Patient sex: M
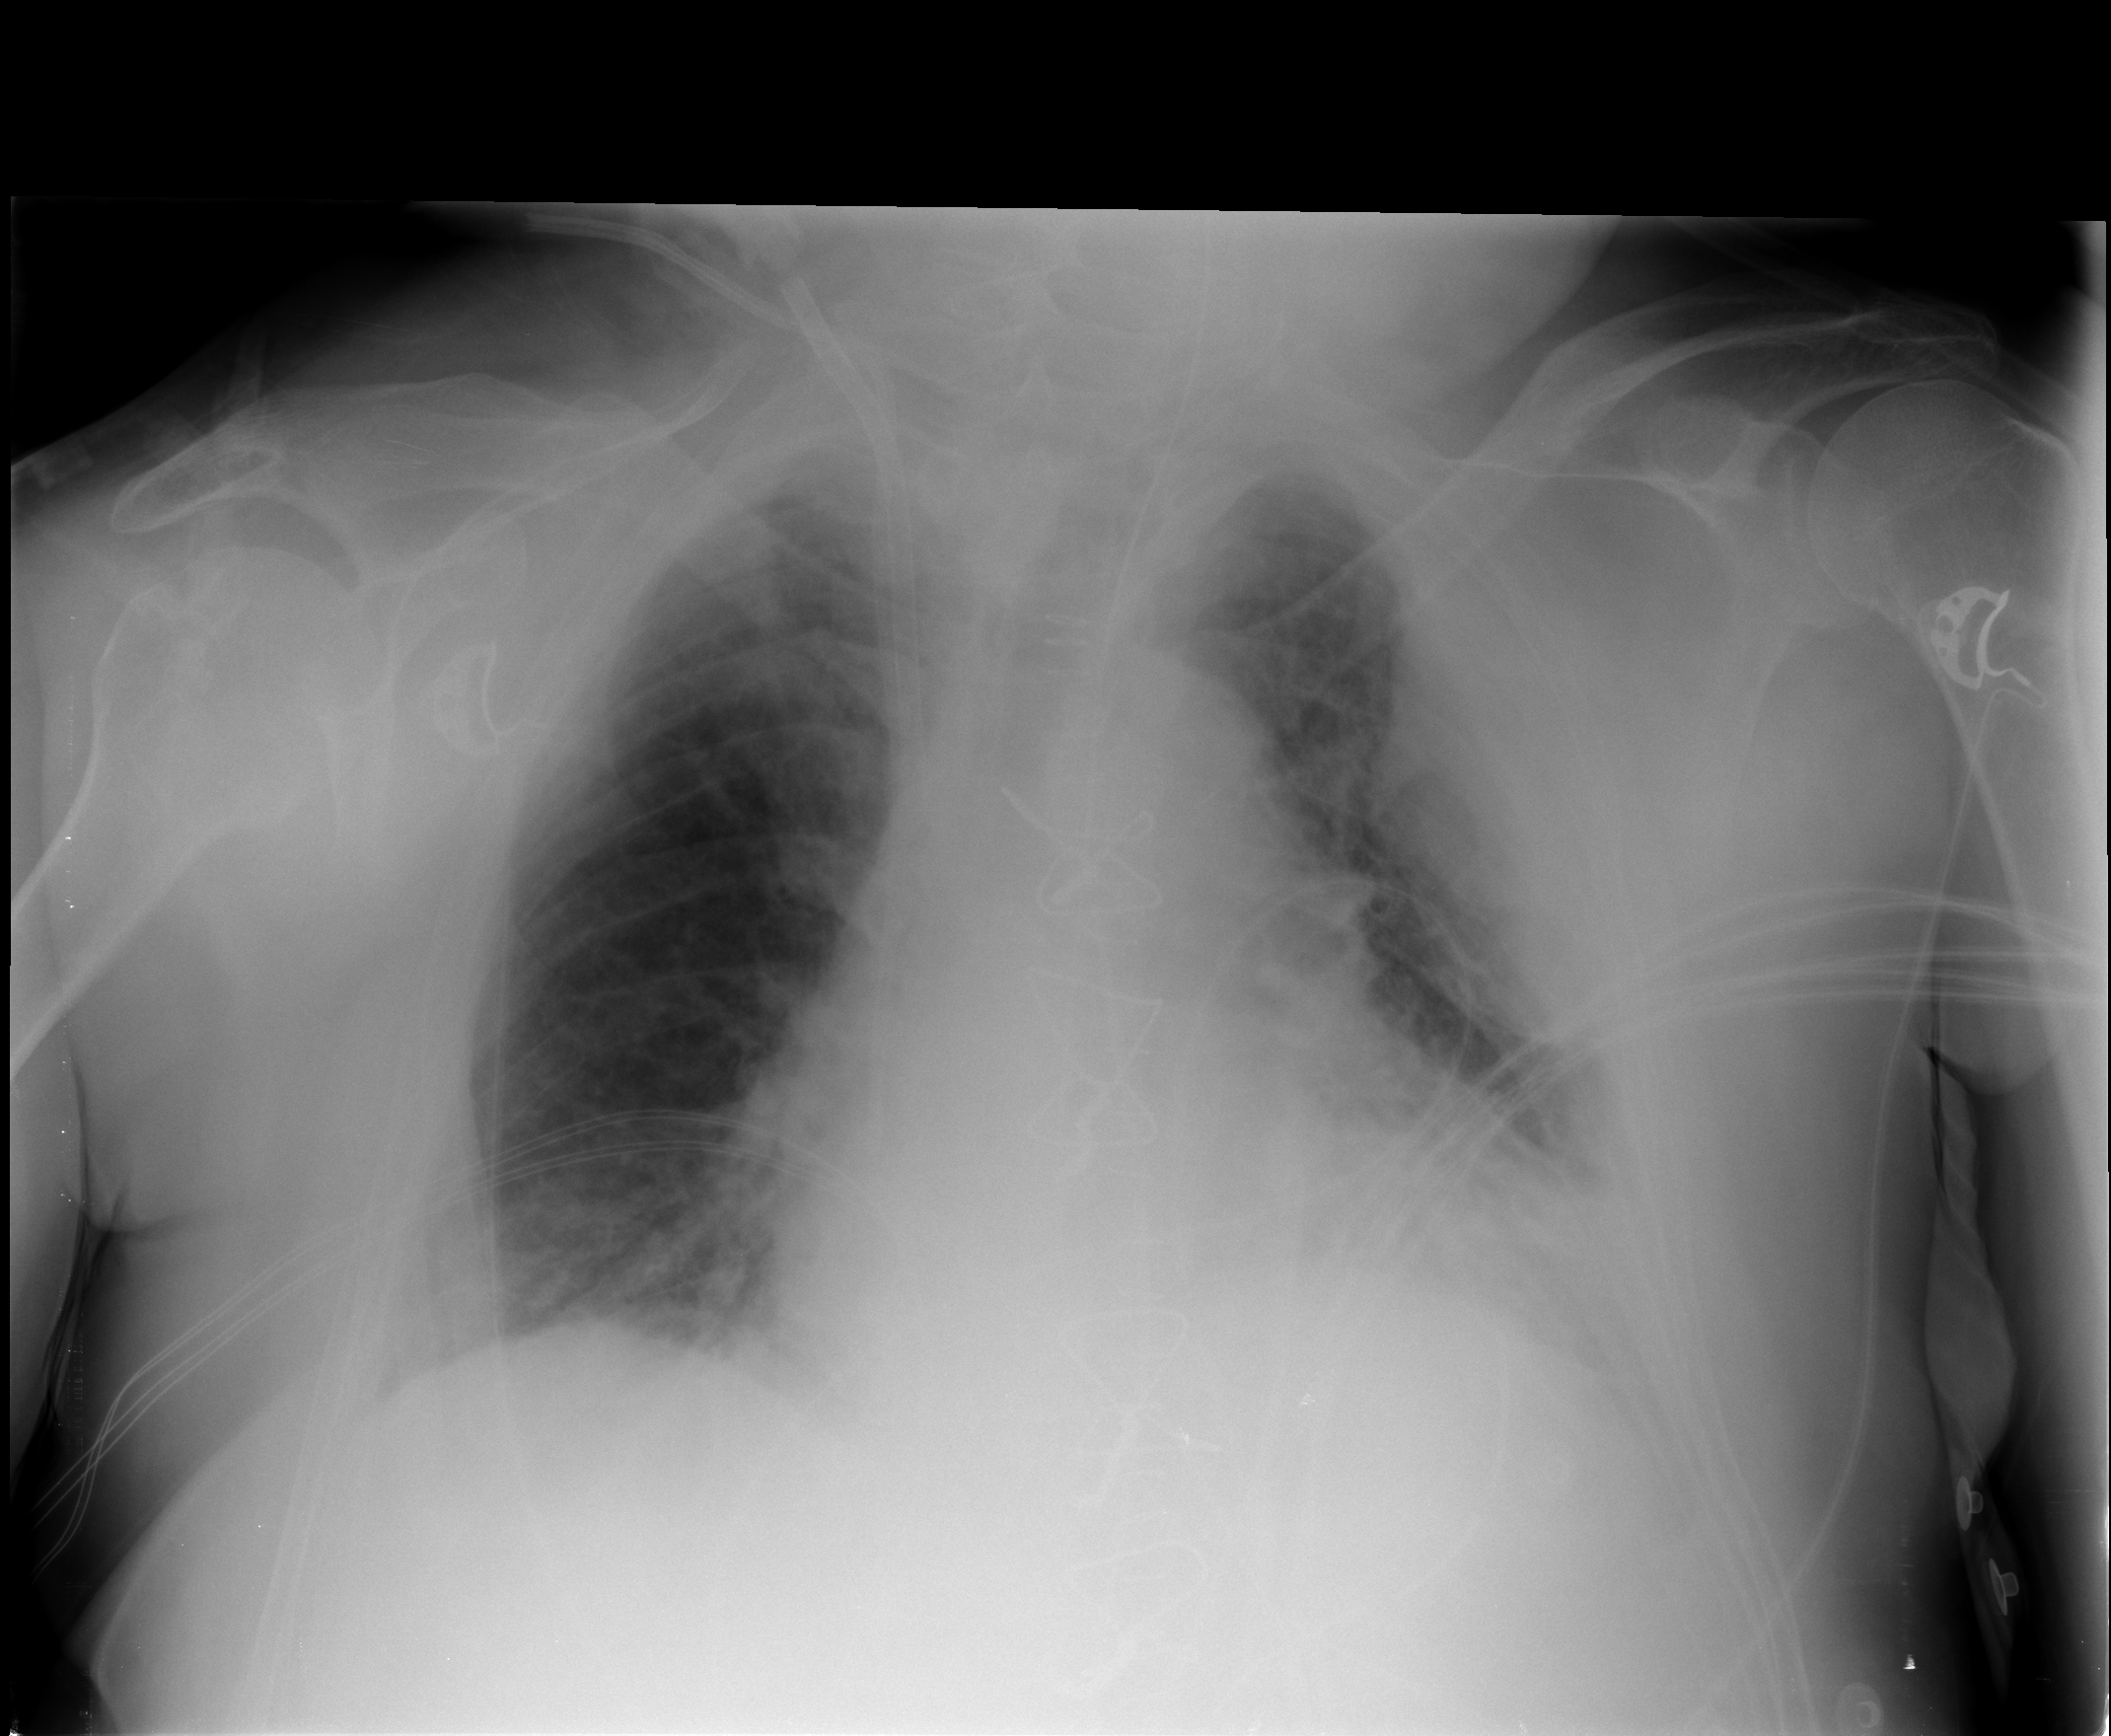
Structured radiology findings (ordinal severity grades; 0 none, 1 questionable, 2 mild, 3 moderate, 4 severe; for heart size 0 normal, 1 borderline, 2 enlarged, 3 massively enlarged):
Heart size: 2
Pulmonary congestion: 2
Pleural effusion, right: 1
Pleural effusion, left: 2
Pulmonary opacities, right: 2
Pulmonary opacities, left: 2
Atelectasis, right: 2
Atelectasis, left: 3